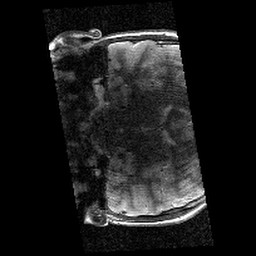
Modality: T2w
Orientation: coronal
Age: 13
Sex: male
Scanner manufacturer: siemens
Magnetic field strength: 3 T
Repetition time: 8.46 s
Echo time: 0.067 s